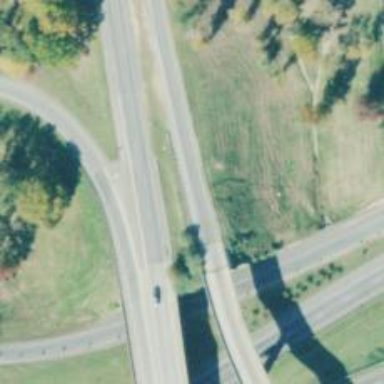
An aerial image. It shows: Asphalt motorway link.